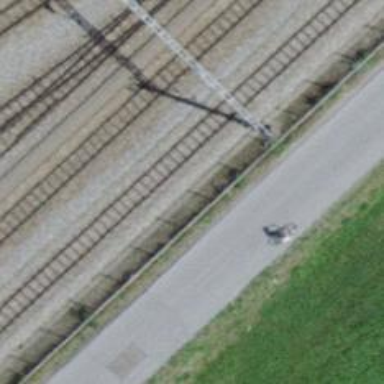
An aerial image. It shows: Narrow-gauge railway service yard with 1 track. The railway is electrified with contact line.